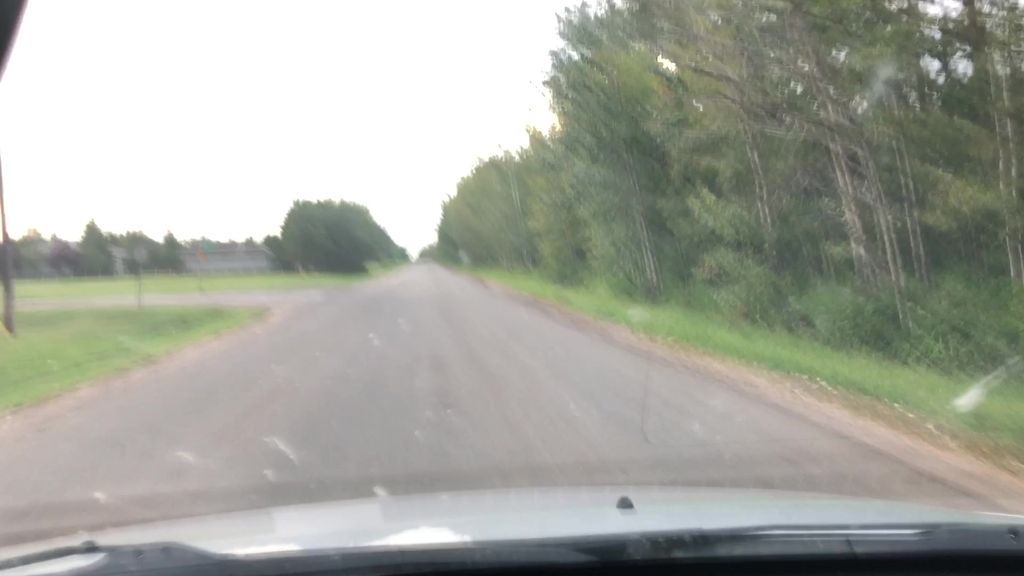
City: edmonton